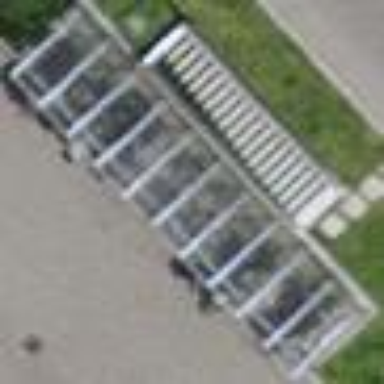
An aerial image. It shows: Bicycle parking facility.